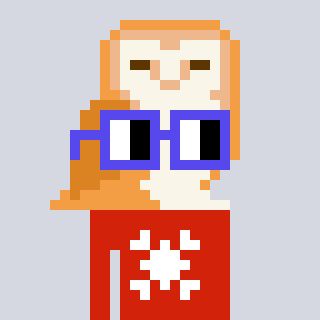
a pixel art character with square blue glasses, a owl-shaped head and a red-colored body on a cool background